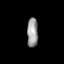
Tissue: prostate
Cell type: Myeloid cells
Senescence score: 0.7017
Nuclear area (px): 315
Mean DAPI intensity: 153.146